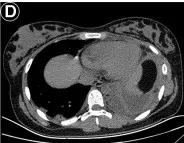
Chest computed tomography (CT) images of the patient. On day 2 after admission, CT revealed opacity in the right lower lobe's dorsal segment, consolidation, atelectasis of the left lower lobe, and left pleural effusion (C,D).
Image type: radiology (ct)